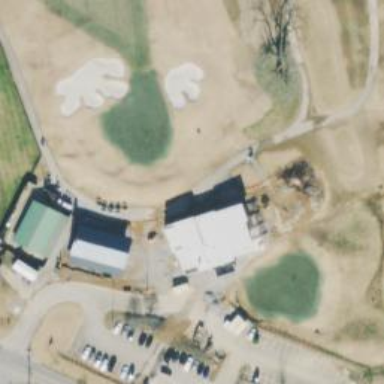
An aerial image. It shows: Path for both roads and golfers.